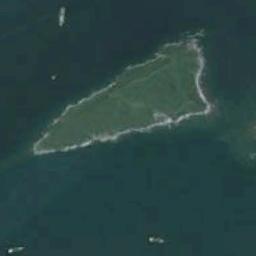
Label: island